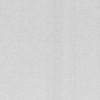
Label: dusty